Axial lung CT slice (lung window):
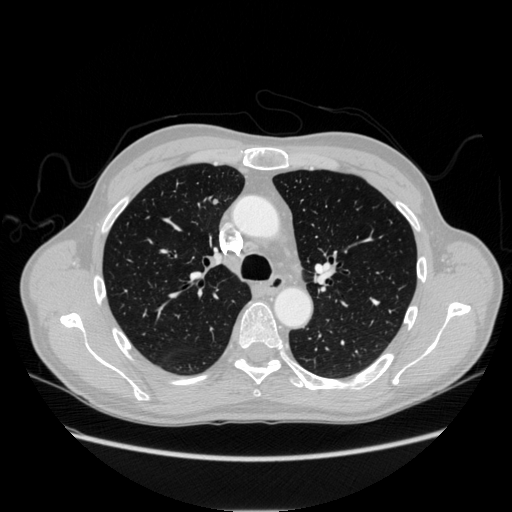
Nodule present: yes
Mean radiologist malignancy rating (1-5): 2.667